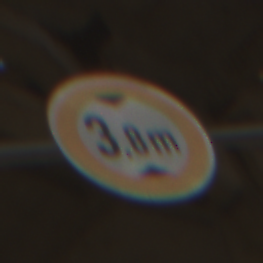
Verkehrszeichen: TatsaechlicheHoehe
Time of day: SunriseSunset
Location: Roofed (Suburban)
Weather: Clear
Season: NotSpecified
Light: Natural